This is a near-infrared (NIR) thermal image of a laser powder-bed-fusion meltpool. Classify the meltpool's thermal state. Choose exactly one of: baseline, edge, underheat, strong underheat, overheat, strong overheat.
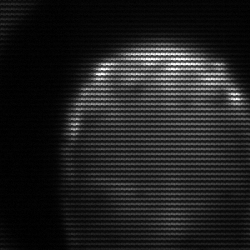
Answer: edge